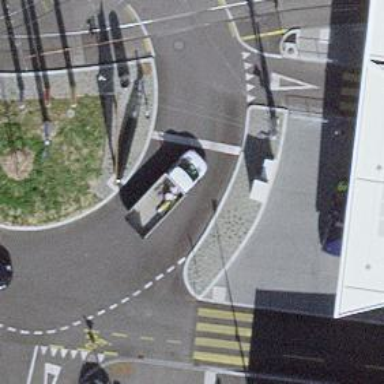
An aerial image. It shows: Road with traffic signals.